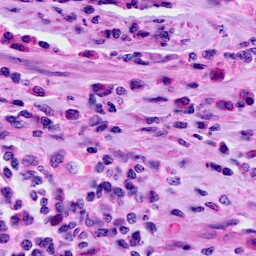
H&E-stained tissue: Cervix